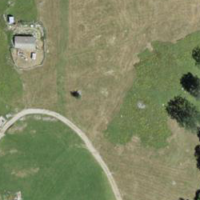
EUNIS habitat code: 41
Species observed at this site:
Lilium bulbiferum